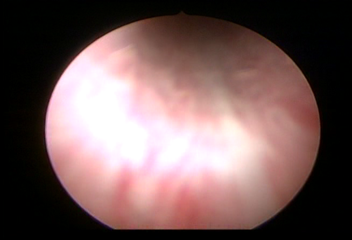
Modality: WLC
Class: Normal mucosa
Bladder cancer association: No